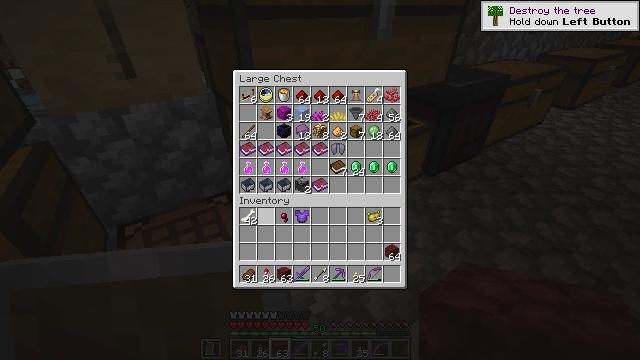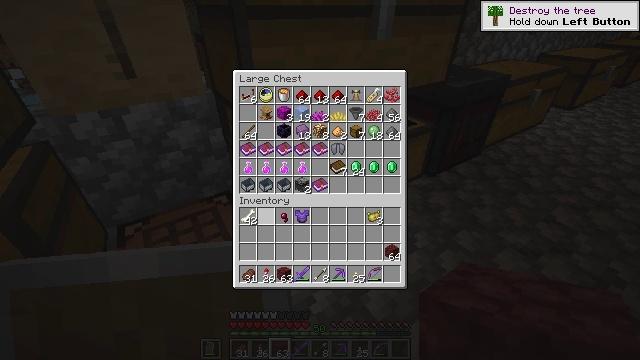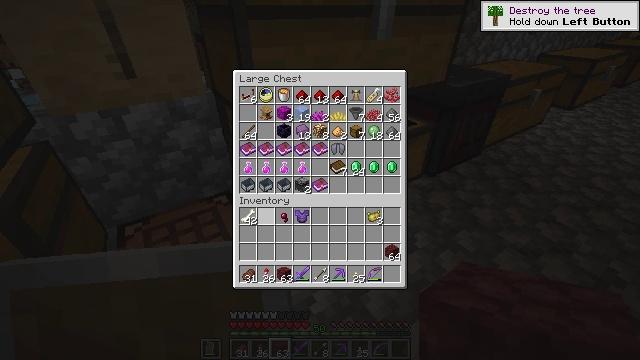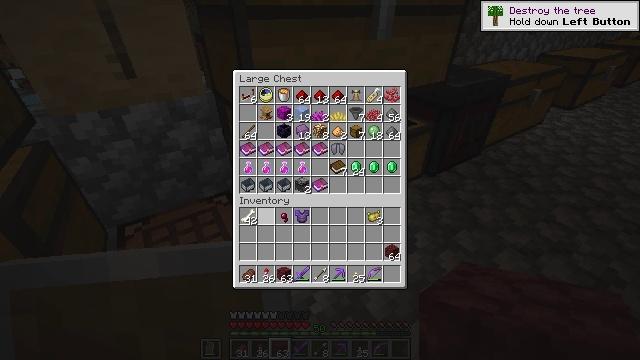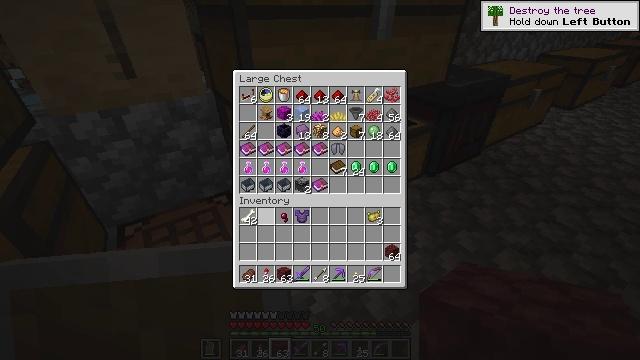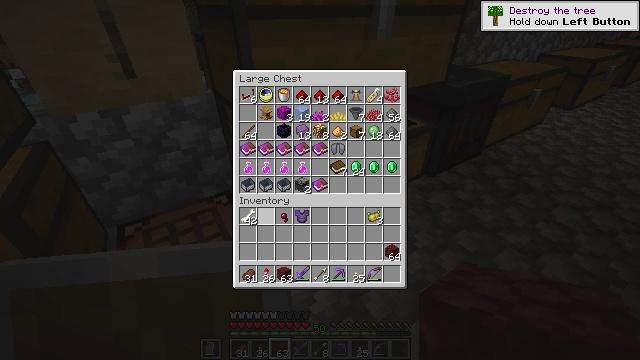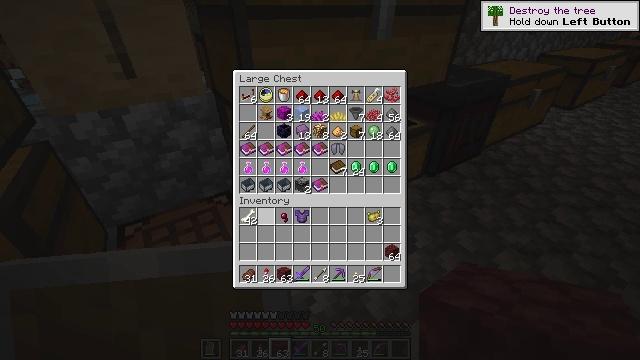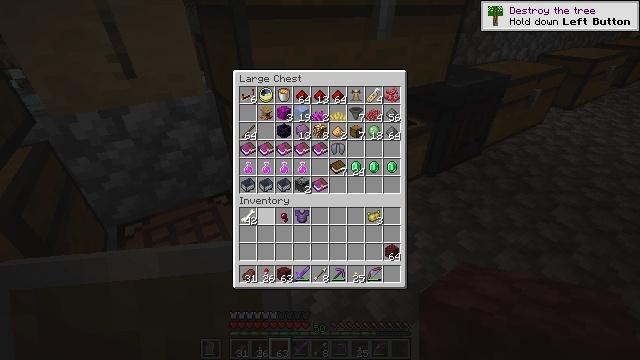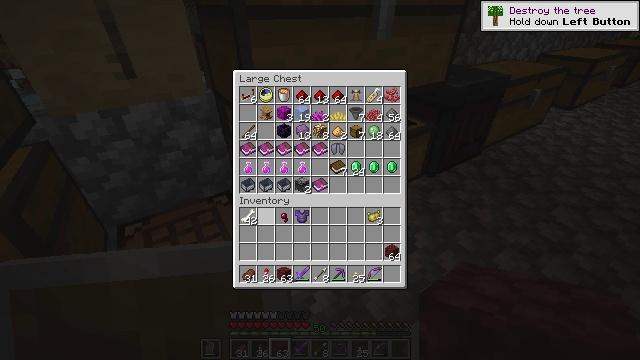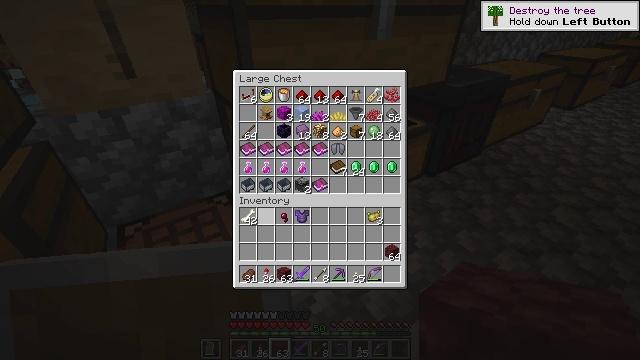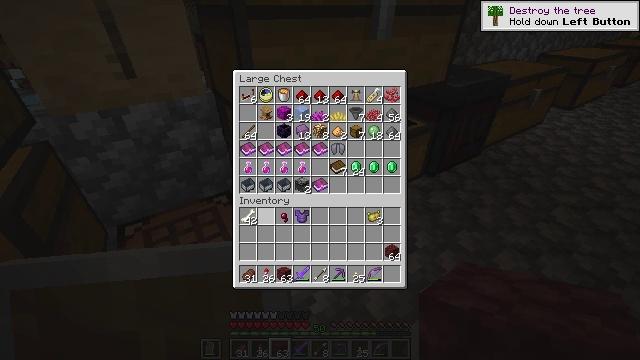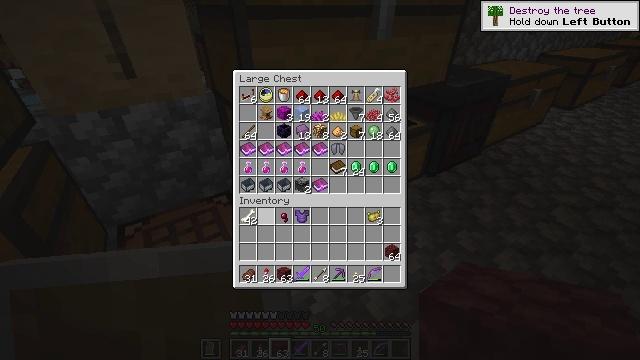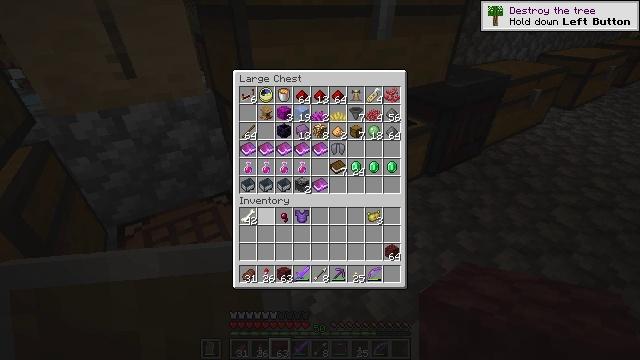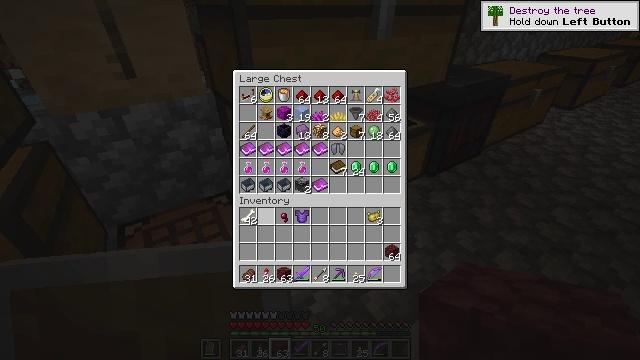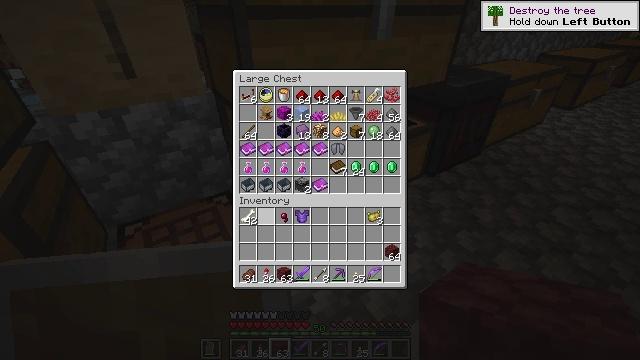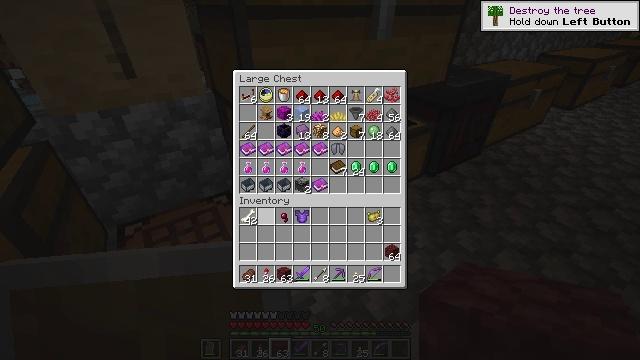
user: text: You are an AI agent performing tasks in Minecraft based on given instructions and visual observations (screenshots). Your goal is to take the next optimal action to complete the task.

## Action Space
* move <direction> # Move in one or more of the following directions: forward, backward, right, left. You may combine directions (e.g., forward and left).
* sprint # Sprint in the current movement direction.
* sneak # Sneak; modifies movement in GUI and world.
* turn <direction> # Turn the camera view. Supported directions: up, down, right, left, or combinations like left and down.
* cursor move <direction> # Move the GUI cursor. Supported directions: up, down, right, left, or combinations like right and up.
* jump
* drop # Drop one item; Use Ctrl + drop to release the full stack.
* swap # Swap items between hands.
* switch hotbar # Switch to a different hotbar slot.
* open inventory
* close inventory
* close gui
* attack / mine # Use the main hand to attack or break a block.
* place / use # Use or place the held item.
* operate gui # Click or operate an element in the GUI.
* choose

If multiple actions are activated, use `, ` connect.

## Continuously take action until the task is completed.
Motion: motion action
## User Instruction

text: Make a slime block by placing slimeballs in the crafting table.
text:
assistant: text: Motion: no_op
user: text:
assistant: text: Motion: no_op
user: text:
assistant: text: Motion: no_op
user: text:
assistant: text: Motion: no_op
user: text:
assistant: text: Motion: no_op
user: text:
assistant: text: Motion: no_op
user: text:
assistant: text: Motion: no_op
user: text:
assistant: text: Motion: no_op
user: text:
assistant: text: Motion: no_op
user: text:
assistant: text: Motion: no_op
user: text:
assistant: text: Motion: no_op
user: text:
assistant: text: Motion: no_op
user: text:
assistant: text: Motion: no_op
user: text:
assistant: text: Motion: no_op
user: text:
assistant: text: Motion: no_op
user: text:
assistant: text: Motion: no_op
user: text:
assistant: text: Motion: no_op
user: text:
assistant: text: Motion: no_op
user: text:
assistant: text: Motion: no_op
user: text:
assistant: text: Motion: no_op
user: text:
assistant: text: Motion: no_op
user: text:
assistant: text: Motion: no_op
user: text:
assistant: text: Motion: no_op
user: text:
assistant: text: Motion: no_op
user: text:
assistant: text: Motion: no_op
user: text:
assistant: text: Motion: no_op
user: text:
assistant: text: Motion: no_op
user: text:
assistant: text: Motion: no_op
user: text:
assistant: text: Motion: no_op
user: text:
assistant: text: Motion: no_op